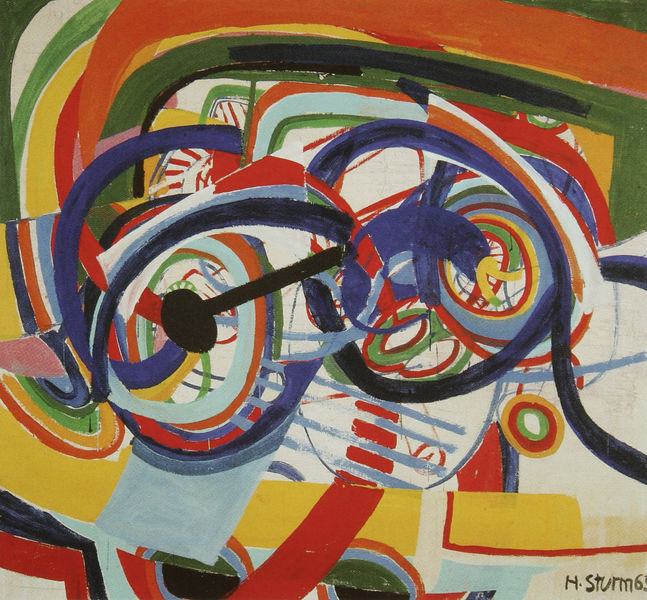
Künstler: Helmut Sturm
Standort: München
Institution: (Privatbesitz)
Schlagwörter: blau, weiß, gelb, grün, bunt, orange, schwarz, rot, signatur, flächen, modern, linien, sturm, striche, schraffuren, durcheinander, strich, kreise, kringel